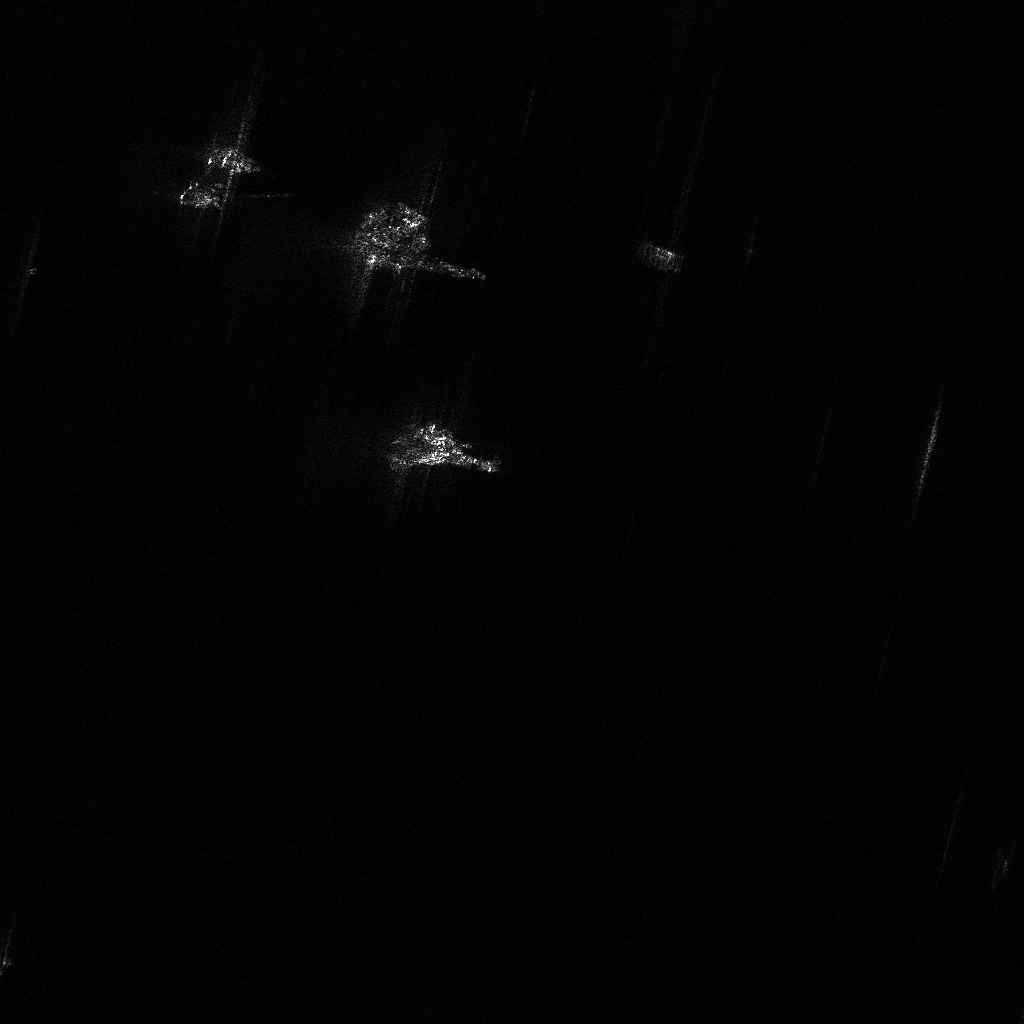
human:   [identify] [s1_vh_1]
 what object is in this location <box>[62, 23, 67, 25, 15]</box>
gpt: <ref>1 medium container at the top</ref>